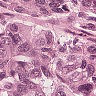
Metastatic tissue present: yes